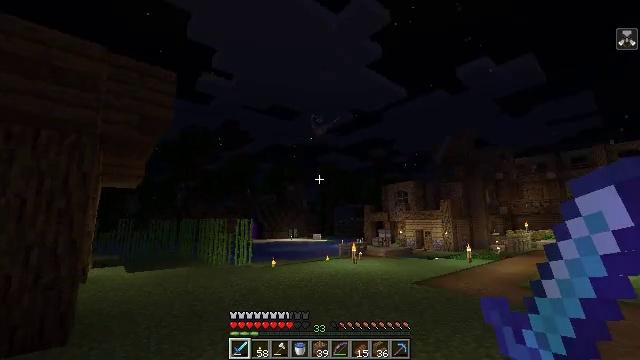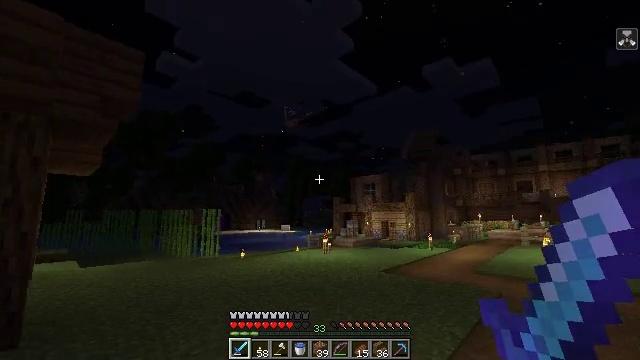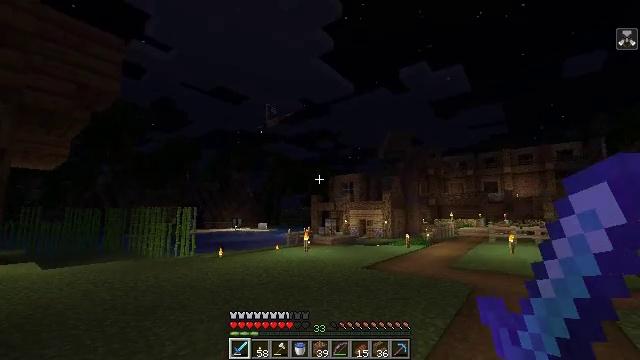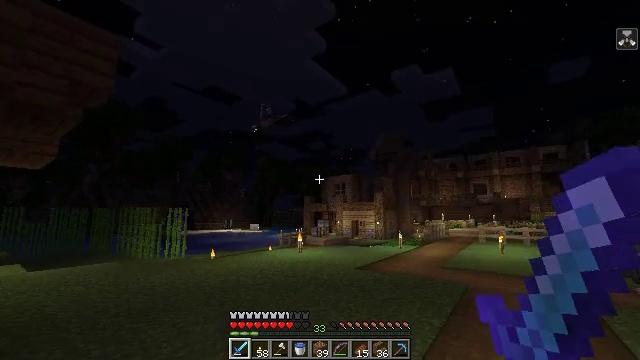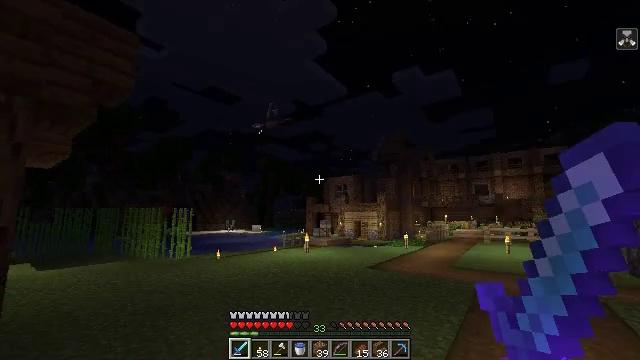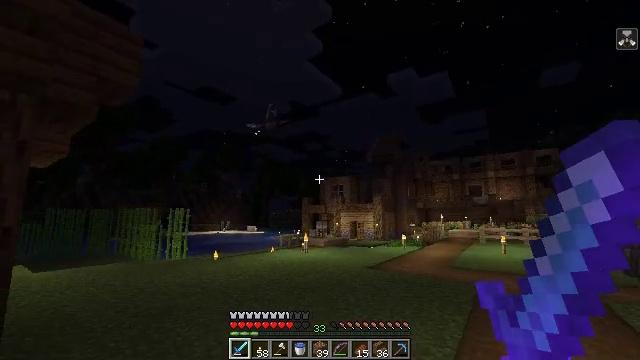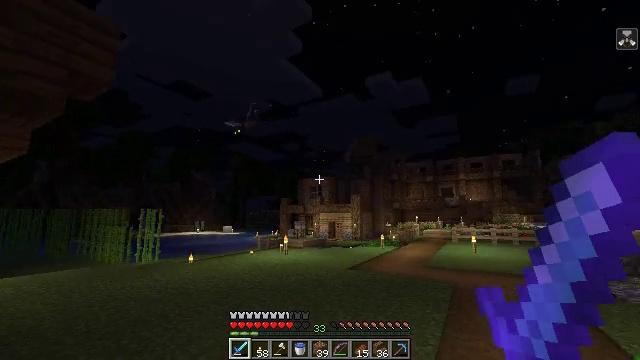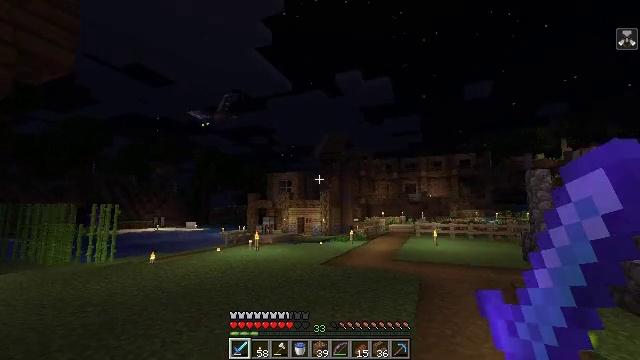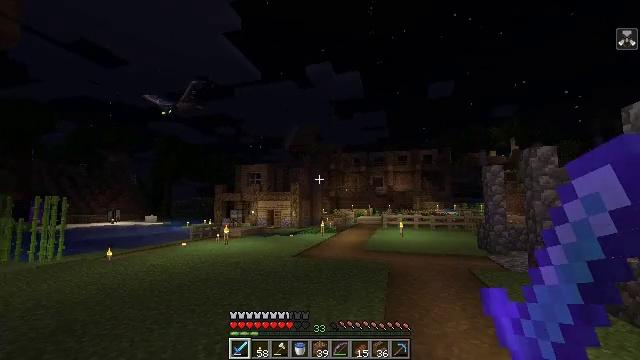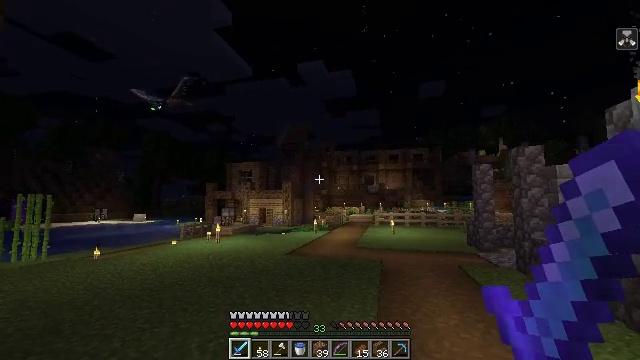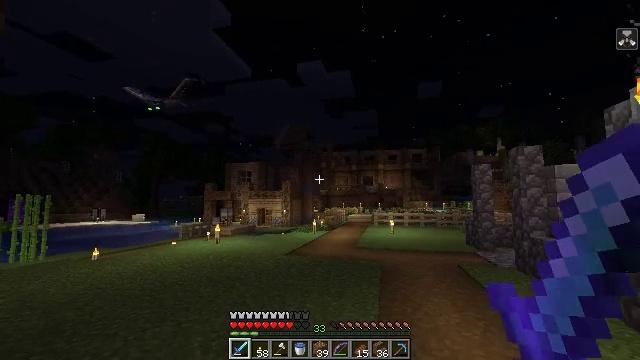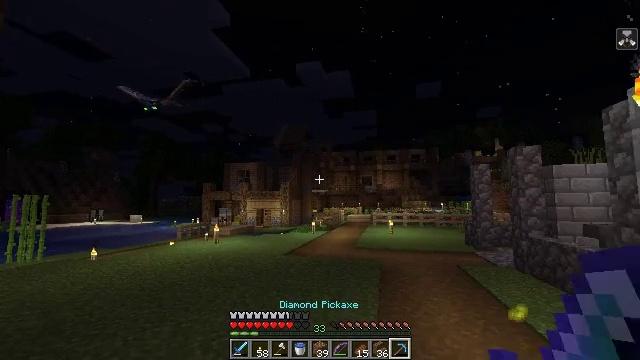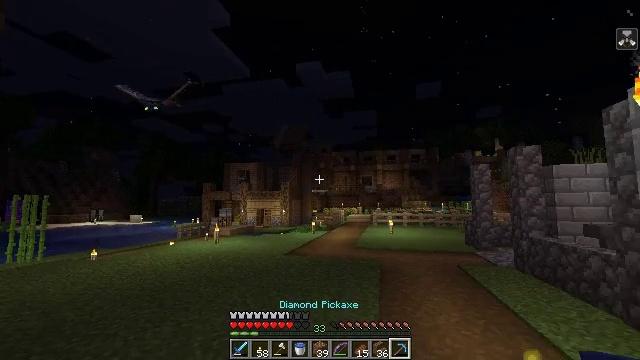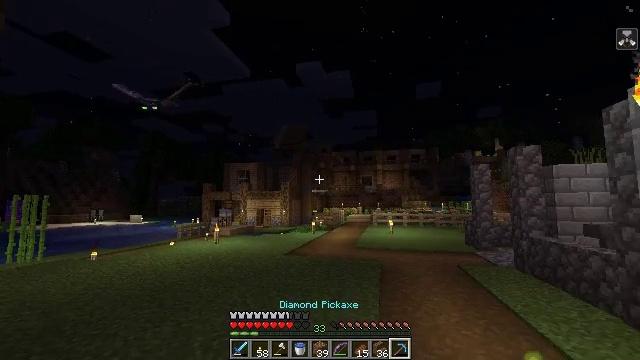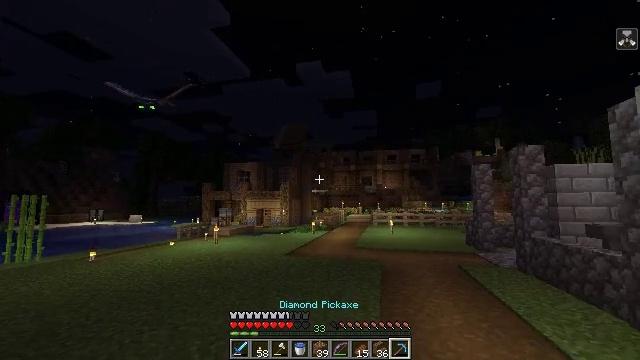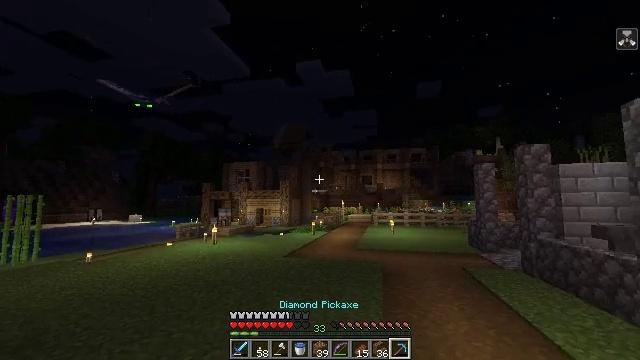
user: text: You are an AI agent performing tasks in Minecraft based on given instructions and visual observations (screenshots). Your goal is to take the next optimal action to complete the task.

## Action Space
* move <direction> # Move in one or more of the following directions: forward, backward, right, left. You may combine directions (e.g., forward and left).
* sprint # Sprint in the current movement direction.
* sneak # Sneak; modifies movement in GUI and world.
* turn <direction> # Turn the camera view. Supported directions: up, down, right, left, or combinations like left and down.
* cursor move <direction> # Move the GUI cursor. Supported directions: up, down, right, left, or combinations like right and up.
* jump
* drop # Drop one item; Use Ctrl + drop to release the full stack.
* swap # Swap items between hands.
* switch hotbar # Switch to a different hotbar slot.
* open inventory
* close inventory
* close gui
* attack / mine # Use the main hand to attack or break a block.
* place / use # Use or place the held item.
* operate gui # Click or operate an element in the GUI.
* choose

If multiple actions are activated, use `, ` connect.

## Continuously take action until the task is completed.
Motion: motion action
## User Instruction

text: Kill mobs.
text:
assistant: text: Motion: move left, turn right and down
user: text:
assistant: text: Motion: move left, turn right
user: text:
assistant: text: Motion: move left, turn right
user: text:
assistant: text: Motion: move left
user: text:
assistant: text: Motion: move left, turn right
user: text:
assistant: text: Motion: move left, turn right
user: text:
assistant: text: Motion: turn right and down
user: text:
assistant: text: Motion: turn right and down
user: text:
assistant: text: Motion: turn right
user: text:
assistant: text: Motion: no_op
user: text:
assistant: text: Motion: no_op
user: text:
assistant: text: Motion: no_op
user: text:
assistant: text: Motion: no_op
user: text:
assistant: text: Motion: move forward
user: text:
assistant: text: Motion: move forward
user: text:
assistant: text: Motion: move forward
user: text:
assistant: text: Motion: move forward
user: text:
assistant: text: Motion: move forward
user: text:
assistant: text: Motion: move forward
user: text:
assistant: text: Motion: move forward
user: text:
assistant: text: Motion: move forward
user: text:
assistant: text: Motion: move forward
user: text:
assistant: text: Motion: move forward and move right, turn left
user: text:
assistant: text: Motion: move forward and move right, turn left
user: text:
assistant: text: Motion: move forward and move right, turn left and up
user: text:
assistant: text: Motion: move forward and move right, turn left and up
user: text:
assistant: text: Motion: move right, turn left and up
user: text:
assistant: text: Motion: move right, turn left and up
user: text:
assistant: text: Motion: move right, turn left
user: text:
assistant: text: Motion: move right, turn left